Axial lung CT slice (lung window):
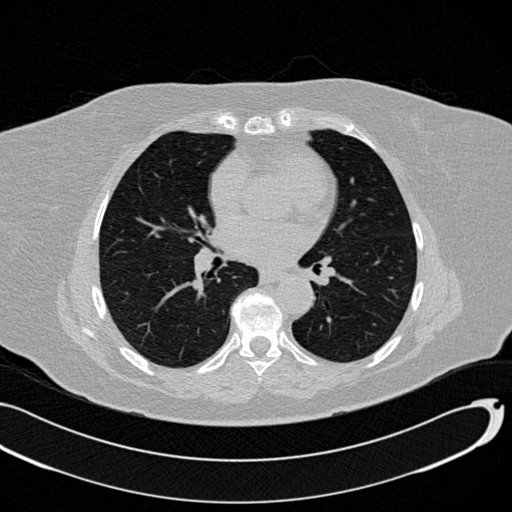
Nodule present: no